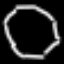
Label: octagon